Question: I have a joomla based website. It has about 20 different topics. Every topic has about 10 articles.
How can I add pagination to every topic (front-end, not in the administration panel) to let my users navigate from one article to another article in the same topic?
I have attached an image that may help you exactly get my point:

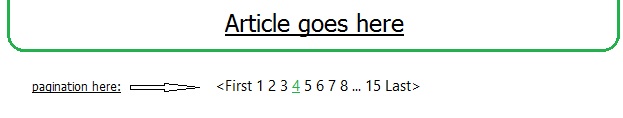
Answer: If by different topics you mean you have the articles in Categories, you can create a 'Category Blog' menu item for each 'Category'.
Then in the 'Blog Layout Options' set '# Leading Articles' to 1, '# Intro Articles' to 0, '# Columns' to 1, 'Pagination' and 'Pagination Results' to .
Depending on the version of Joomla you are using and the template involved you may have to fiddle around with 'Read More...' settings for the menu item if your articles have 'Read More' dividers in them.
Depending on your template and Joomla! version you may be able to add the pagination elements using an <URL> that already does this.